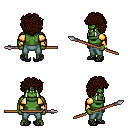
a pixel art fantasy rpg character, male body template, orc, green skin, gold arm armor, teal pants, brown curly afro hairstyle, bracelets, ghillies, spear, four views (front, back, left, right), 2x2 character sprite sheet, small pixel art, hard edges, no anti-aliasing